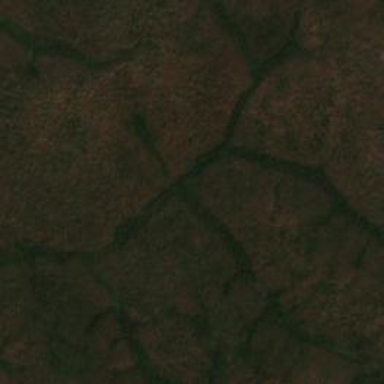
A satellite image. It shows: Forest area.